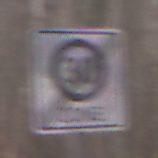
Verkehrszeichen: EndeZone30
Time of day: Midday
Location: Outdoor (Nature)
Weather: Overcast
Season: Autumn
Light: Natural